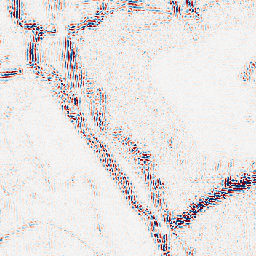
Category: wavelet
Decomposition family: wavelet_reverse_biorthogonal
Decomposition parameters: wavelet: rbio3.5
level: 2
Upsampling method: bicubic
Upsampling parameters: scale: 8
Upsampling scale: 8